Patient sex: F
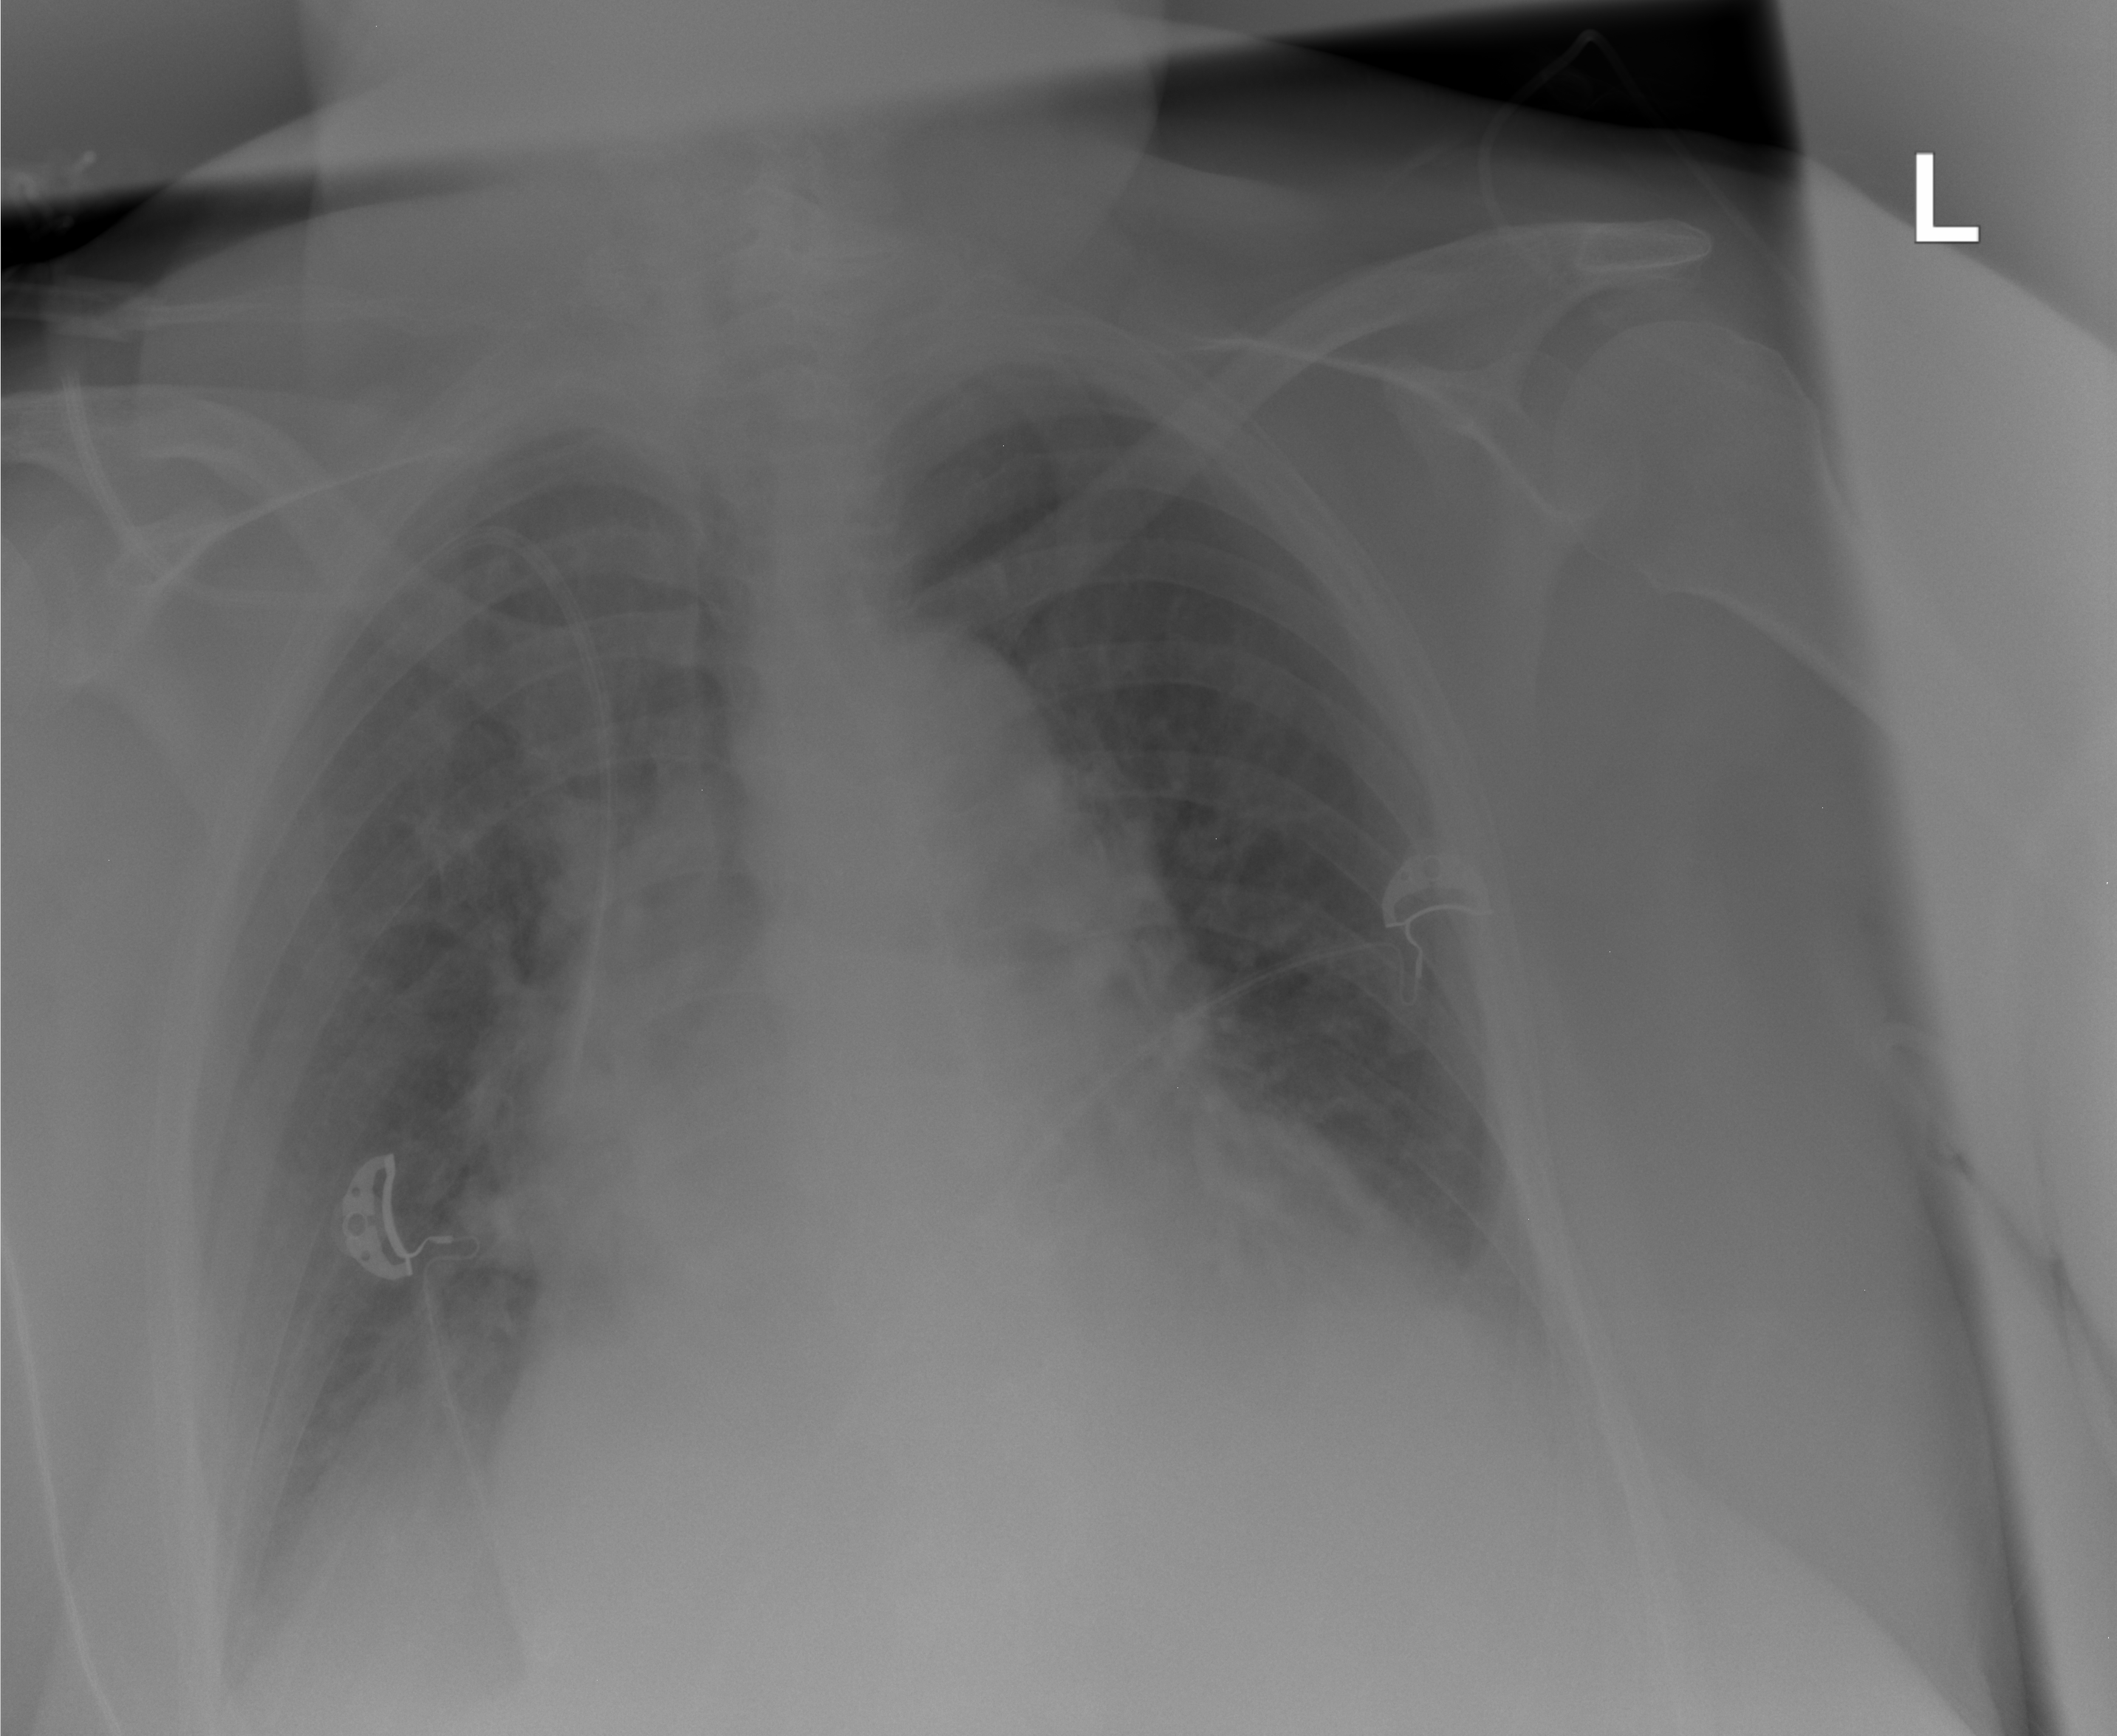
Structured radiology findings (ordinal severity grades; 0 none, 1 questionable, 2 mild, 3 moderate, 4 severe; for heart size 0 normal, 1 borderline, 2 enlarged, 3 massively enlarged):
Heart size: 2
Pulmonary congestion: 2
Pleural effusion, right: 2
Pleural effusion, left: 2
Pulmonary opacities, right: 0
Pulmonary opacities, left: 0
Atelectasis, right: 0
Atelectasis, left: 0